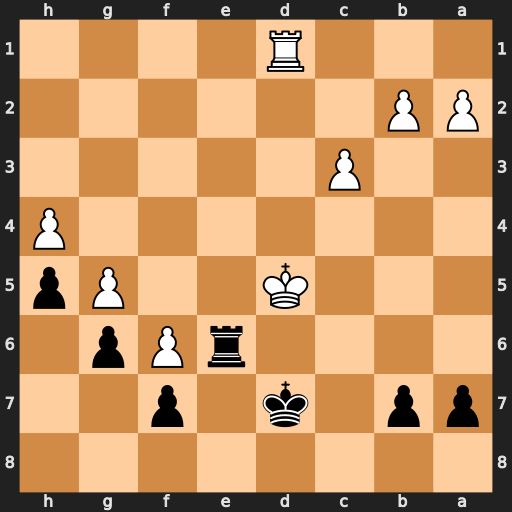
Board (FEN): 8/pp1k1p2/4rPp1/3K2Pp/7P/2P5/PP6/3R4
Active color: b
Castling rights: -
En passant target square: -
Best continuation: Rd6+ Ke4 Rxd1